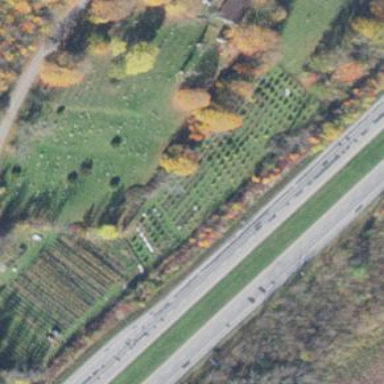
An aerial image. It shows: Cemetery.